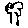
Label: tree